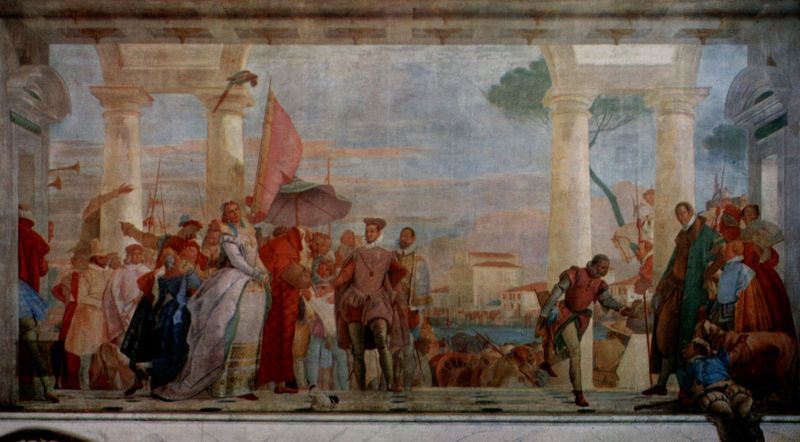
Titel: Der Empfang Heinrich III.
Künstler: Giovanni Battista Tiepolo
Standort: Paris
Institution: Musée Jacquemart-André
Schlagwörter: baum, blau, blätter, gemälde, gruppe, hand, himmel, laub, mann, meer, vogel, wasser, weiß, wolken, bäume, frauen, grün, landschaft, menschen, see, teich, abend, bewegung, braun, bunt, damen, frau, grau, hut, hüte, kleid, kleider, marmor, männer, orange, schwarz, szene, säule, säulen, tür, vordergrund, zimmer, ausblick, blick, dach, dame, gebäude, haus, rot, schirm, schloss, sonnenschirm, wolke, ansammlung, beige, herren, leute, malerei, menge, mode, teppich, versammlung, gedränge, hose, wand, architektur, barock, diener, kleidung, kragen, rahmen, stehen, öl, häuser, gehen, gewässer, kirche, boden, gewand, gold, mantel, reich, sitzend, decke, gewänder, klassizismus, personen, rokkoko, rokoko, rosa, vornehm, boot, boote, genre, pferd, rund, adelige, terrasse, schiff, schiffe, segel, segelboot, ansicht, bogen, fahnen, fassade, italien, türen, venedig, fahne, flagge, mast, laufen, giebel, abendsonne, farbe, lila, violett, hof, figuren, hafen, rad, häuse, treppe, bischof, könig, lanze, soldaten, braut, weib, weiber, wandteppich, symmetrie, wandgemälde, wandmalerei, stufen, warten, abendrot, tor, bögen, eingang, arkade, offen, antike, rechteck, palast, fliesen, uniform, waffen, auflauf, herrscher, ritter, fürst, rüstung, architrav, kapitelle, kapitell, halbrund, portal, doppelsäulen, doge, antik, mittelalter, priester, florenz, audienz, knicks, lanzen, posaunen, umzug, hochzeit, tempel, kassetten, kassettendecke, königin, fanfaren, speere, fresko, ankunft, begrüßung, parade, wichtig, dorisch, edelmann, fanfare, papagei, illusion, fresco, hofstaat, pater, mann frau, barok, trompete, illusionsmalerei, vermählung, tiepolo, scheinarchitektur, al fresco, wallfahrt, handschlag, täfelung, veronese, nlau, kämpferplatten, königign, geselschaft, laiser, sülen, bklätter, flafgge, fresen, rempel, accademia